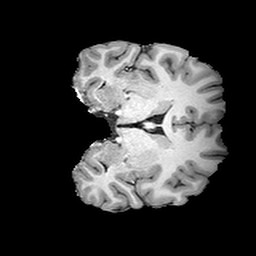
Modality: T1w
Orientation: coronal
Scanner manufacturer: siemens
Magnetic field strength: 3 T
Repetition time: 2 s
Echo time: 0.0024 s